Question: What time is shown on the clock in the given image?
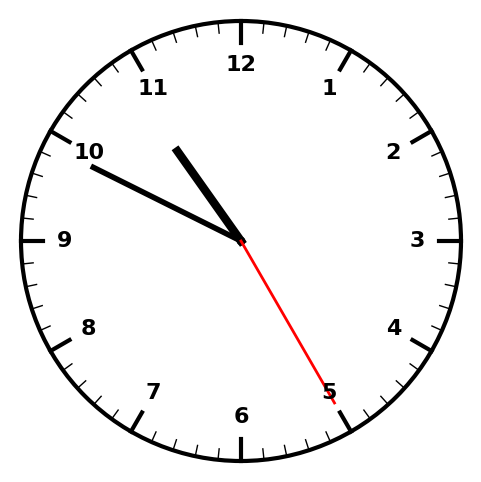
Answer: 10:49:25